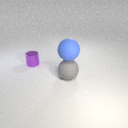
small purple metal cylinder behind large gray rubber sphere